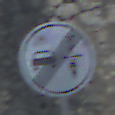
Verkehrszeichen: EndeVerbotUeberholenEinspurigeFahrzeuge
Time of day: MorningAfternoon
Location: Outdoor (Suburban)
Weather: PartlyCloudy
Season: NotSpecified
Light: Natural